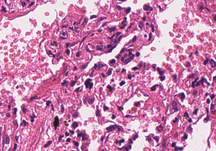
Tumor epithelial tissue: no
Tumor-associated stroma tissue: no
Normal tissue: yes